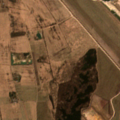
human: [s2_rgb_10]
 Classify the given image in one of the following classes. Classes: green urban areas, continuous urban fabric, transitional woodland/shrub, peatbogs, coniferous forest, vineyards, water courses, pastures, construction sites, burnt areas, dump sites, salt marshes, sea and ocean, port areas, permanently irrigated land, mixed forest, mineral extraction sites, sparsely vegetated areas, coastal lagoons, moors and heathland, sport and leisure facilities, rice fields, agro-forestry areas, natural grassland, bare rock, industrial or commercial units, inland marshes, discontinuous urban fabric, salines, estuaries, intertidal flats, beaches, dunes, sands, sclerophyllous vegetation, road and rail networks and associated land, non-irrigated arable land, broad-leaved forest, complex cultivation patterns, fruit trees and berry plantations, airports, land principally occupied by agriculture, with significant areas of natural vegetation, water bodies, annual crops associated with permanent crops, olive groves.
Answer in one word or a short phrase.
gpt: mineral extraction sites, non-irrigated arable land, pastures, complex cultivation patterns, land principally occupied by agriculture, with significant areas of natural vegetation, inland marshes